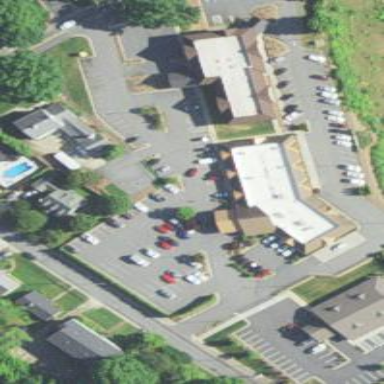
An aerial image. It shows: Building.